Field crop: maize
Growth stage: 2
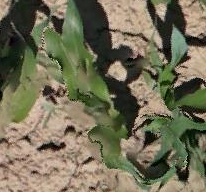
Species: maize